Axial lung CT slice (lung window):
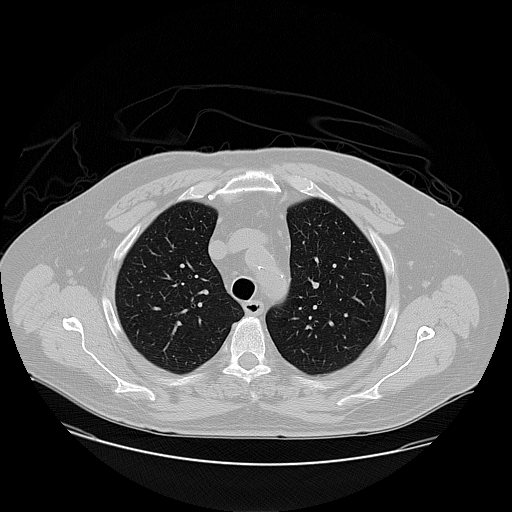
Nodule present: no